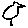
Label: bird